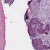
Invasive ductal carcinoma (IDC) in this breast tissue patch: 1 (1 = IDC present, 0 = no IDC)